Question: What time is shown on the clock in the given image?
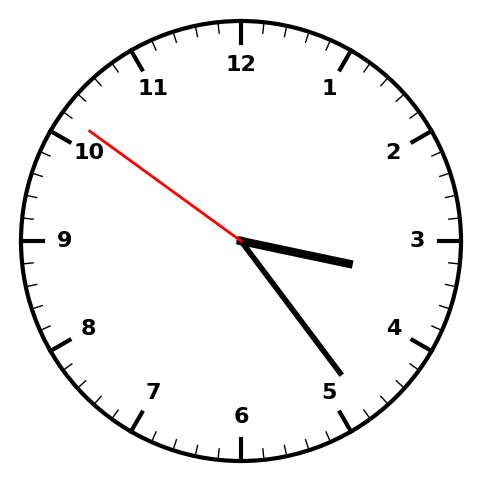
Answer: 03:23:51